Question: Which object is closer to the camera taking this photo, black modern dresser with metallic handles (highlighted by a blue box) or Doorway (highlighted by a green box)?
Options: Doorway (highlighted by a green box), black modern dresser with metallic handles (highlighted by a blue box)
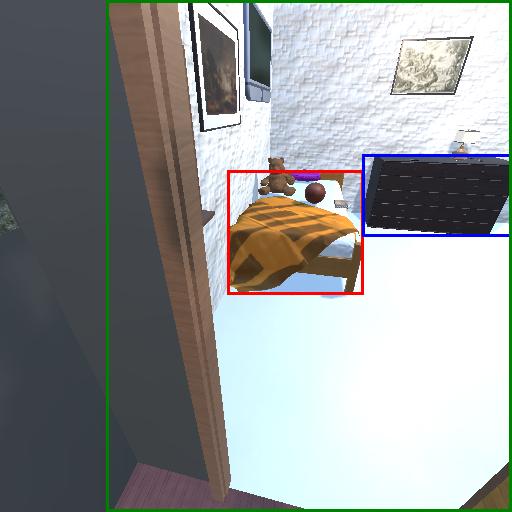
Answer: Doorway (highlighted by a green box)